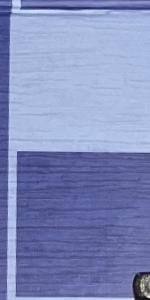
Label: Empty